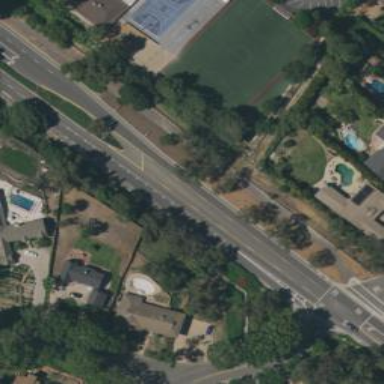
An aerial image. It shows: Primary road with asphalt surface.